Question: Given:
<URL>
Which produces:

I'm having trouble forcing the black dots to the top, does anyone know how I can achieve this?
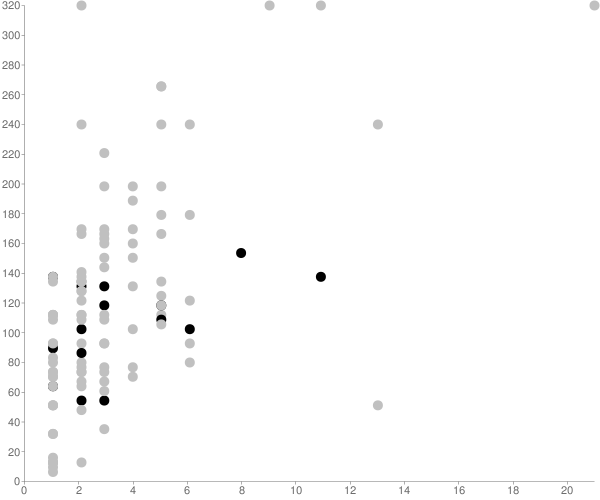
Answer: Move black dots to the end:
<URL>

BTW: There is no for 'chd' based on goolge's documentation